Question: This question is related to the earlier question I asked "<URL>" but now I want to change the scale for x and y axes. When I set the range for x and y axes and then specify the intervals for major and minor ticks, it forces the x and y axes to be the same.
This is my code.
'''
import matplotlib.pyplot as plt
import numpy as np
fig = plt.figure()
ax = fig.add_subplot(111)
for key, value in sorted(data.items()):
x = value[0][2]
y = value[0][3]
count = value[0][4]
ax.annotate(count, xy = (x, y), size = 3)
plt.suptitle('Number of counts', fontsize = 12)
ax.set_xlabel('x')
ax.set_ylabel('y')
ax.set_aspect('equal')
# I want max x axis to be 500
ax.set_xlim(0, 501)
# I want max y axis to be 300
ax.set_ylim(0, 301)
# I want major ticks to be every 20
major_ticks = np.arange(0, 501, 20)
# I want minor ticks to be every 5
minor_ticks = np.arange(0, 501, 5)
# If I do minor_ticks = np.arange(0, 301, 5), I will not get minor ticks for the entire plot
# Specify tick label size
ax.tick_params(axis = 'both', which = 'major', labelsize = 4)
ax.tick_params(axis = 'both', which = 'minor', labelsize = 0)
# Suppress minor tick labels
ax.set_xticks(major_ticks)
ax.set_xticks(minor_ticks, minor = True)
ax.set_yticks(major_ticks)
ax.set_yticks(minor_ticks, minor = True)
# Set both ticks to be outside
ax.tick_params(which = 'both', direction = 'out')
# Specify different settings for major and minor grids
ax.grid(which = 'minor', alpha = 0.3)
ax.grid(which = 'major', alpha = 0.7)
filename = 'C:\Users\Owl\Desktop\Plot.png'
plt.savefig(filename, dpi = 150)
plt.close()
'''
and this is what I get.

How could I get different ranges for x and y axes and still have major and minor ticks like this? I might be missing something very simple but if somebody could point it out, I am very thankful for that!!
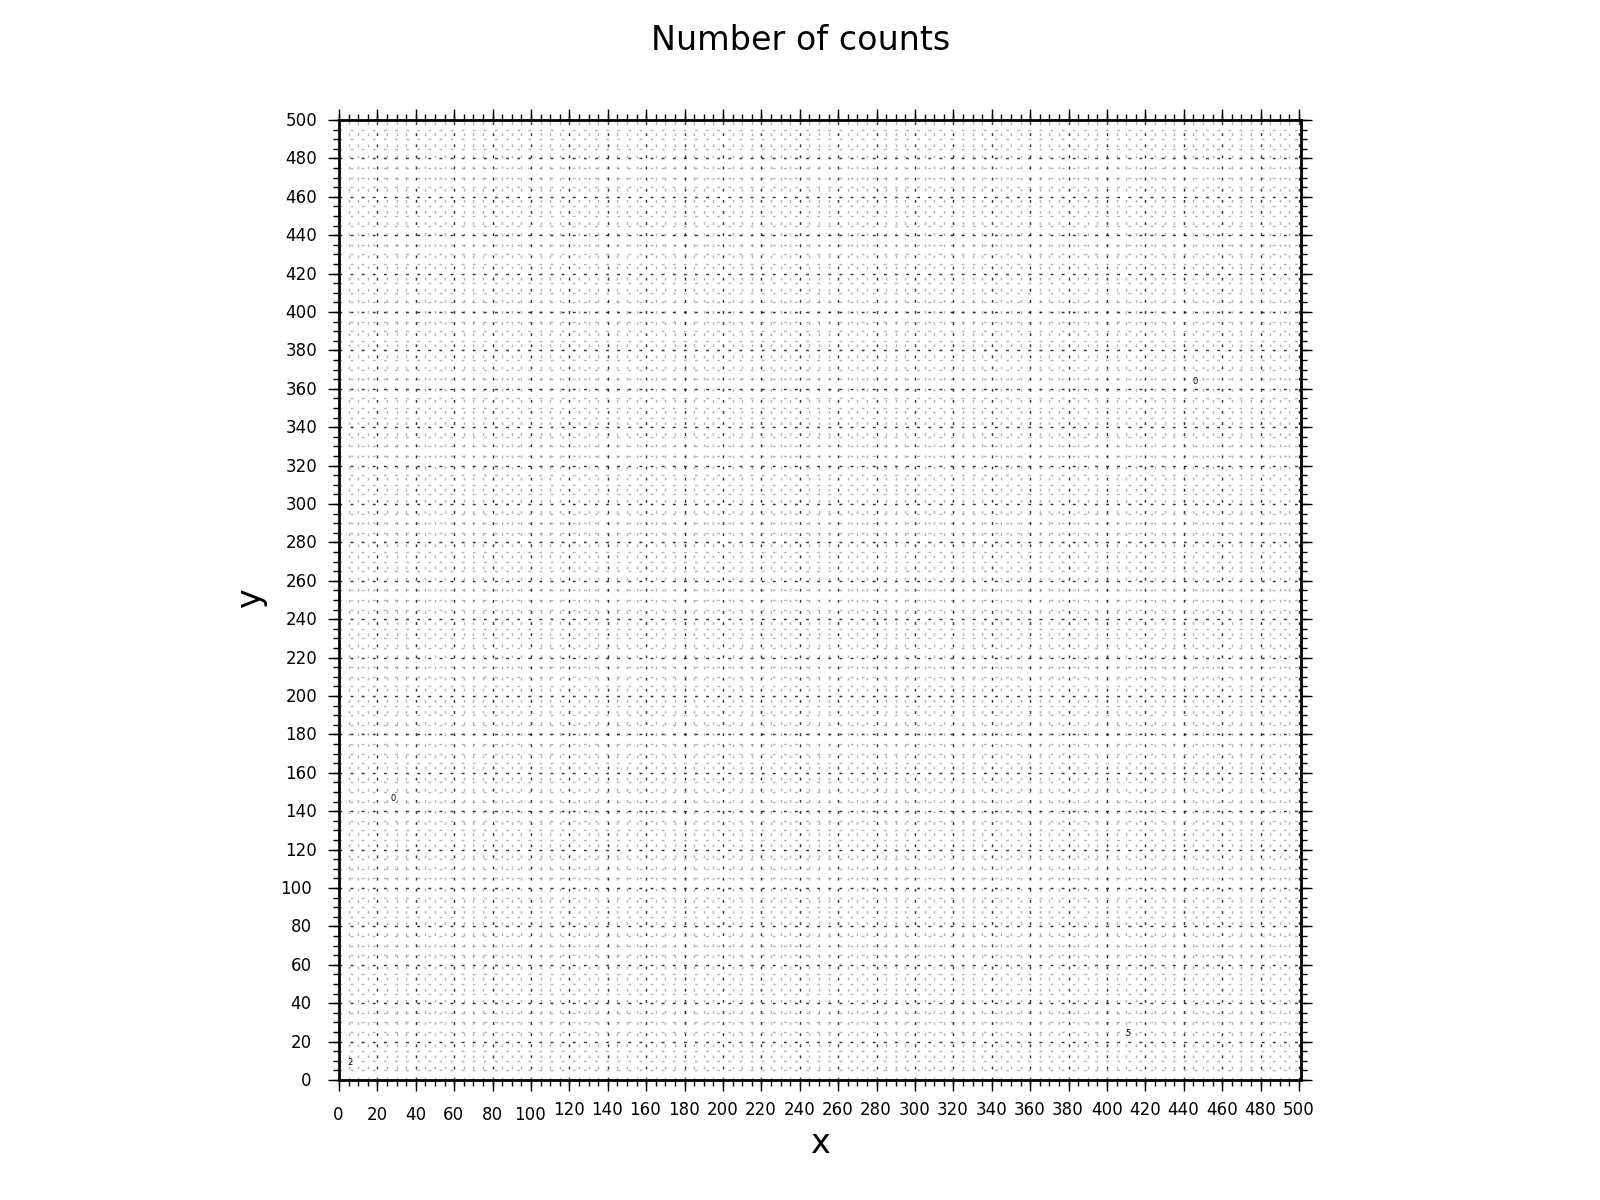
Answer: That's because you set the x and y ticks to the same thing. If you want different sizes, then you also need different ticks. You can't set both sets of ticks to the same 'major_ticks' positions. Make one list of tick positions for the x axis and a separate list of tick positions for y axis and then set the ticks for each axis to the corresponding list.